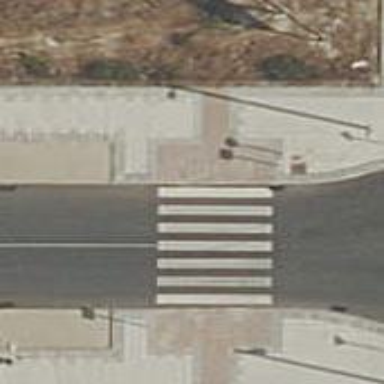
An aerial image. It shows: Uncontrolled zebra crossing on the road.